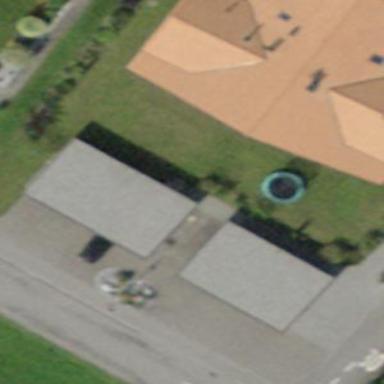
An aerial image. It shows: View of roof of building.